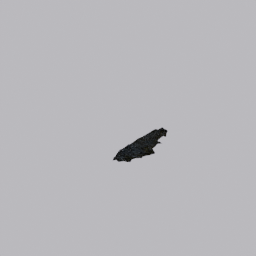
Label: nature